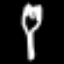
Label: fork